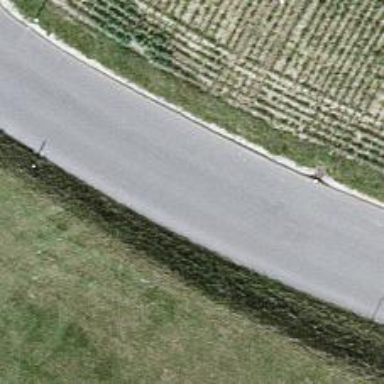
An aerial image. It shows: Tertiary road.